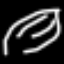
Label: leaf